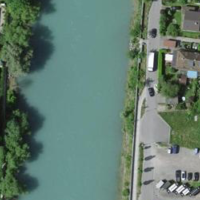
EUNIS habitat code: 56
Species observed at this site:
Chelidonium majus